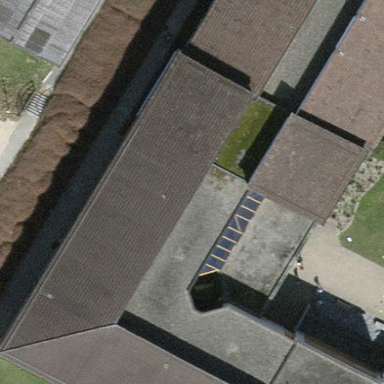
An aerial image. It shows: School building.